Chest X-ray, AP view. Patient: 59 years old, sex F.
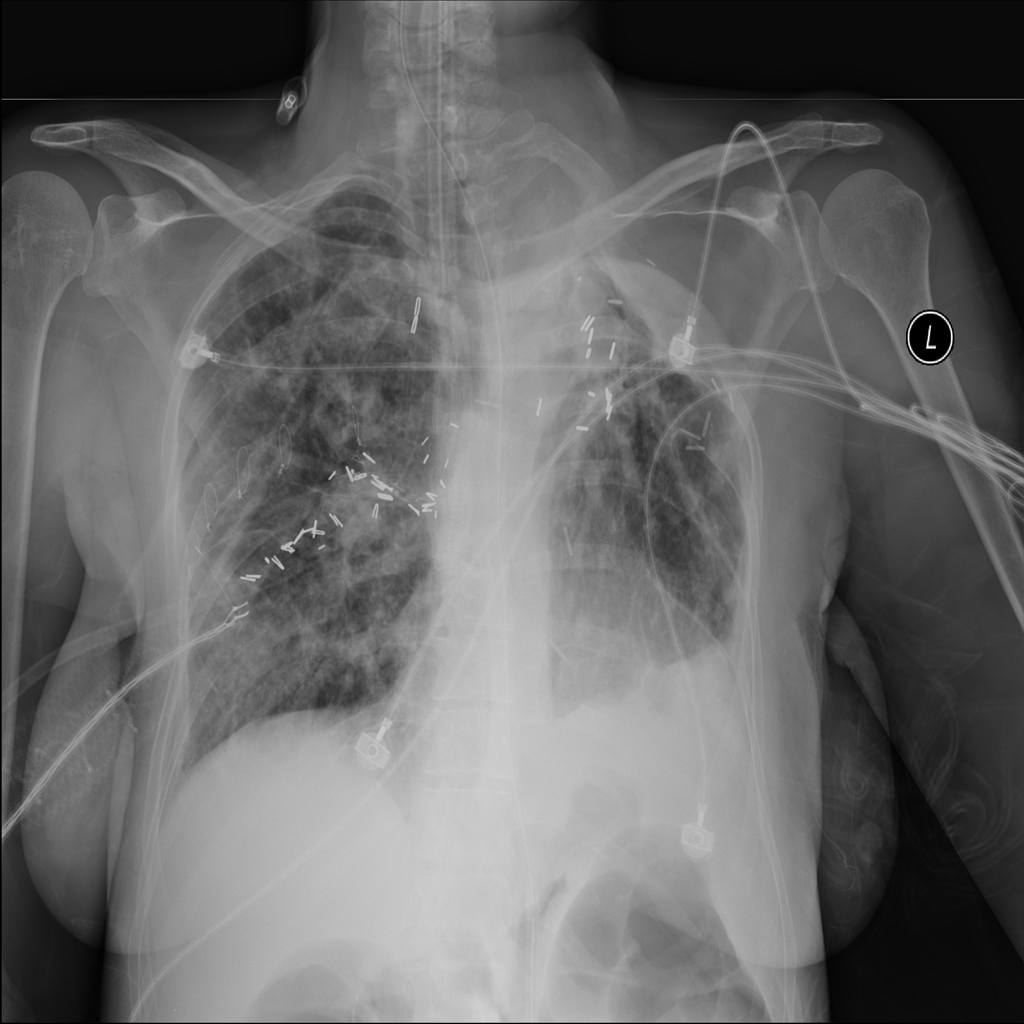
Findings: Infiltration